Question: I want to create some thing like this:

When client click on the right button of the navigationcontorller (action button) a frame of buttons appear (like the image) and client select on of them. By selecting which one a new operation will done.
I'm a new on iphone and monotouch. is the frame a predefined component in iphone. if yes what is its name, and how i can use it. And if it is not a predefined component how i can create such a frame in my app?
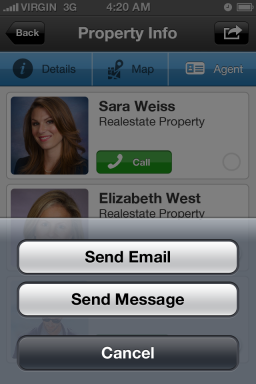
Answer: That is an UIActionSheet. There is a MonoTouch <URL> that demonstrates how to use it.